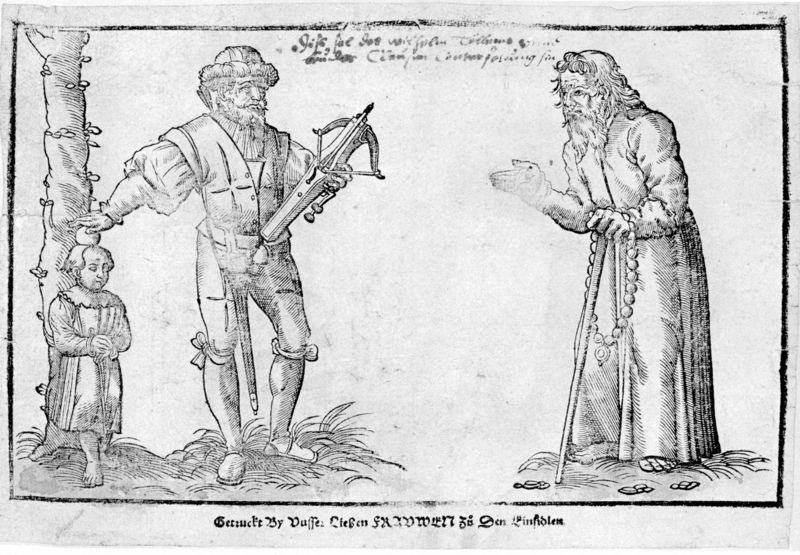
Titel: Diss sol des Wilhelm Tellens
Standort: Zürich.
Institution: Wickiana
Schlagwörter: baum, hand, kopf, mann, umhang, geste, grau, hut, männer, schwarz, szene, weiss, zeichnung, gras, bart, mütze, rahmen, baumstamm, stamm, kirche, geistlicher, kutte, mantel, kind, vater, renaissance, stock, apfel, holzschnitt, schrift, alter mann, kette, grafik, bischof, junge, weste, grass, unscharf, barfuss, alter, greis, knabe, druck, schnitt, schwarzweiss, schweiz, radierung, stich, illustration, schwert, text, waffen, schiller, stiefel, kranz, hubi, jäger, mönch, bettler, heiliger, armbrust, heilig, rosenkranz, bitte, köcher, pfeil, fraktur, sohn, handschrift, joppe, wilhelm, schuss, eremit, pilger, tell, wilhelm tell, bolzen, zielen, walther, mmänner, harpune, sereindruck, igreis